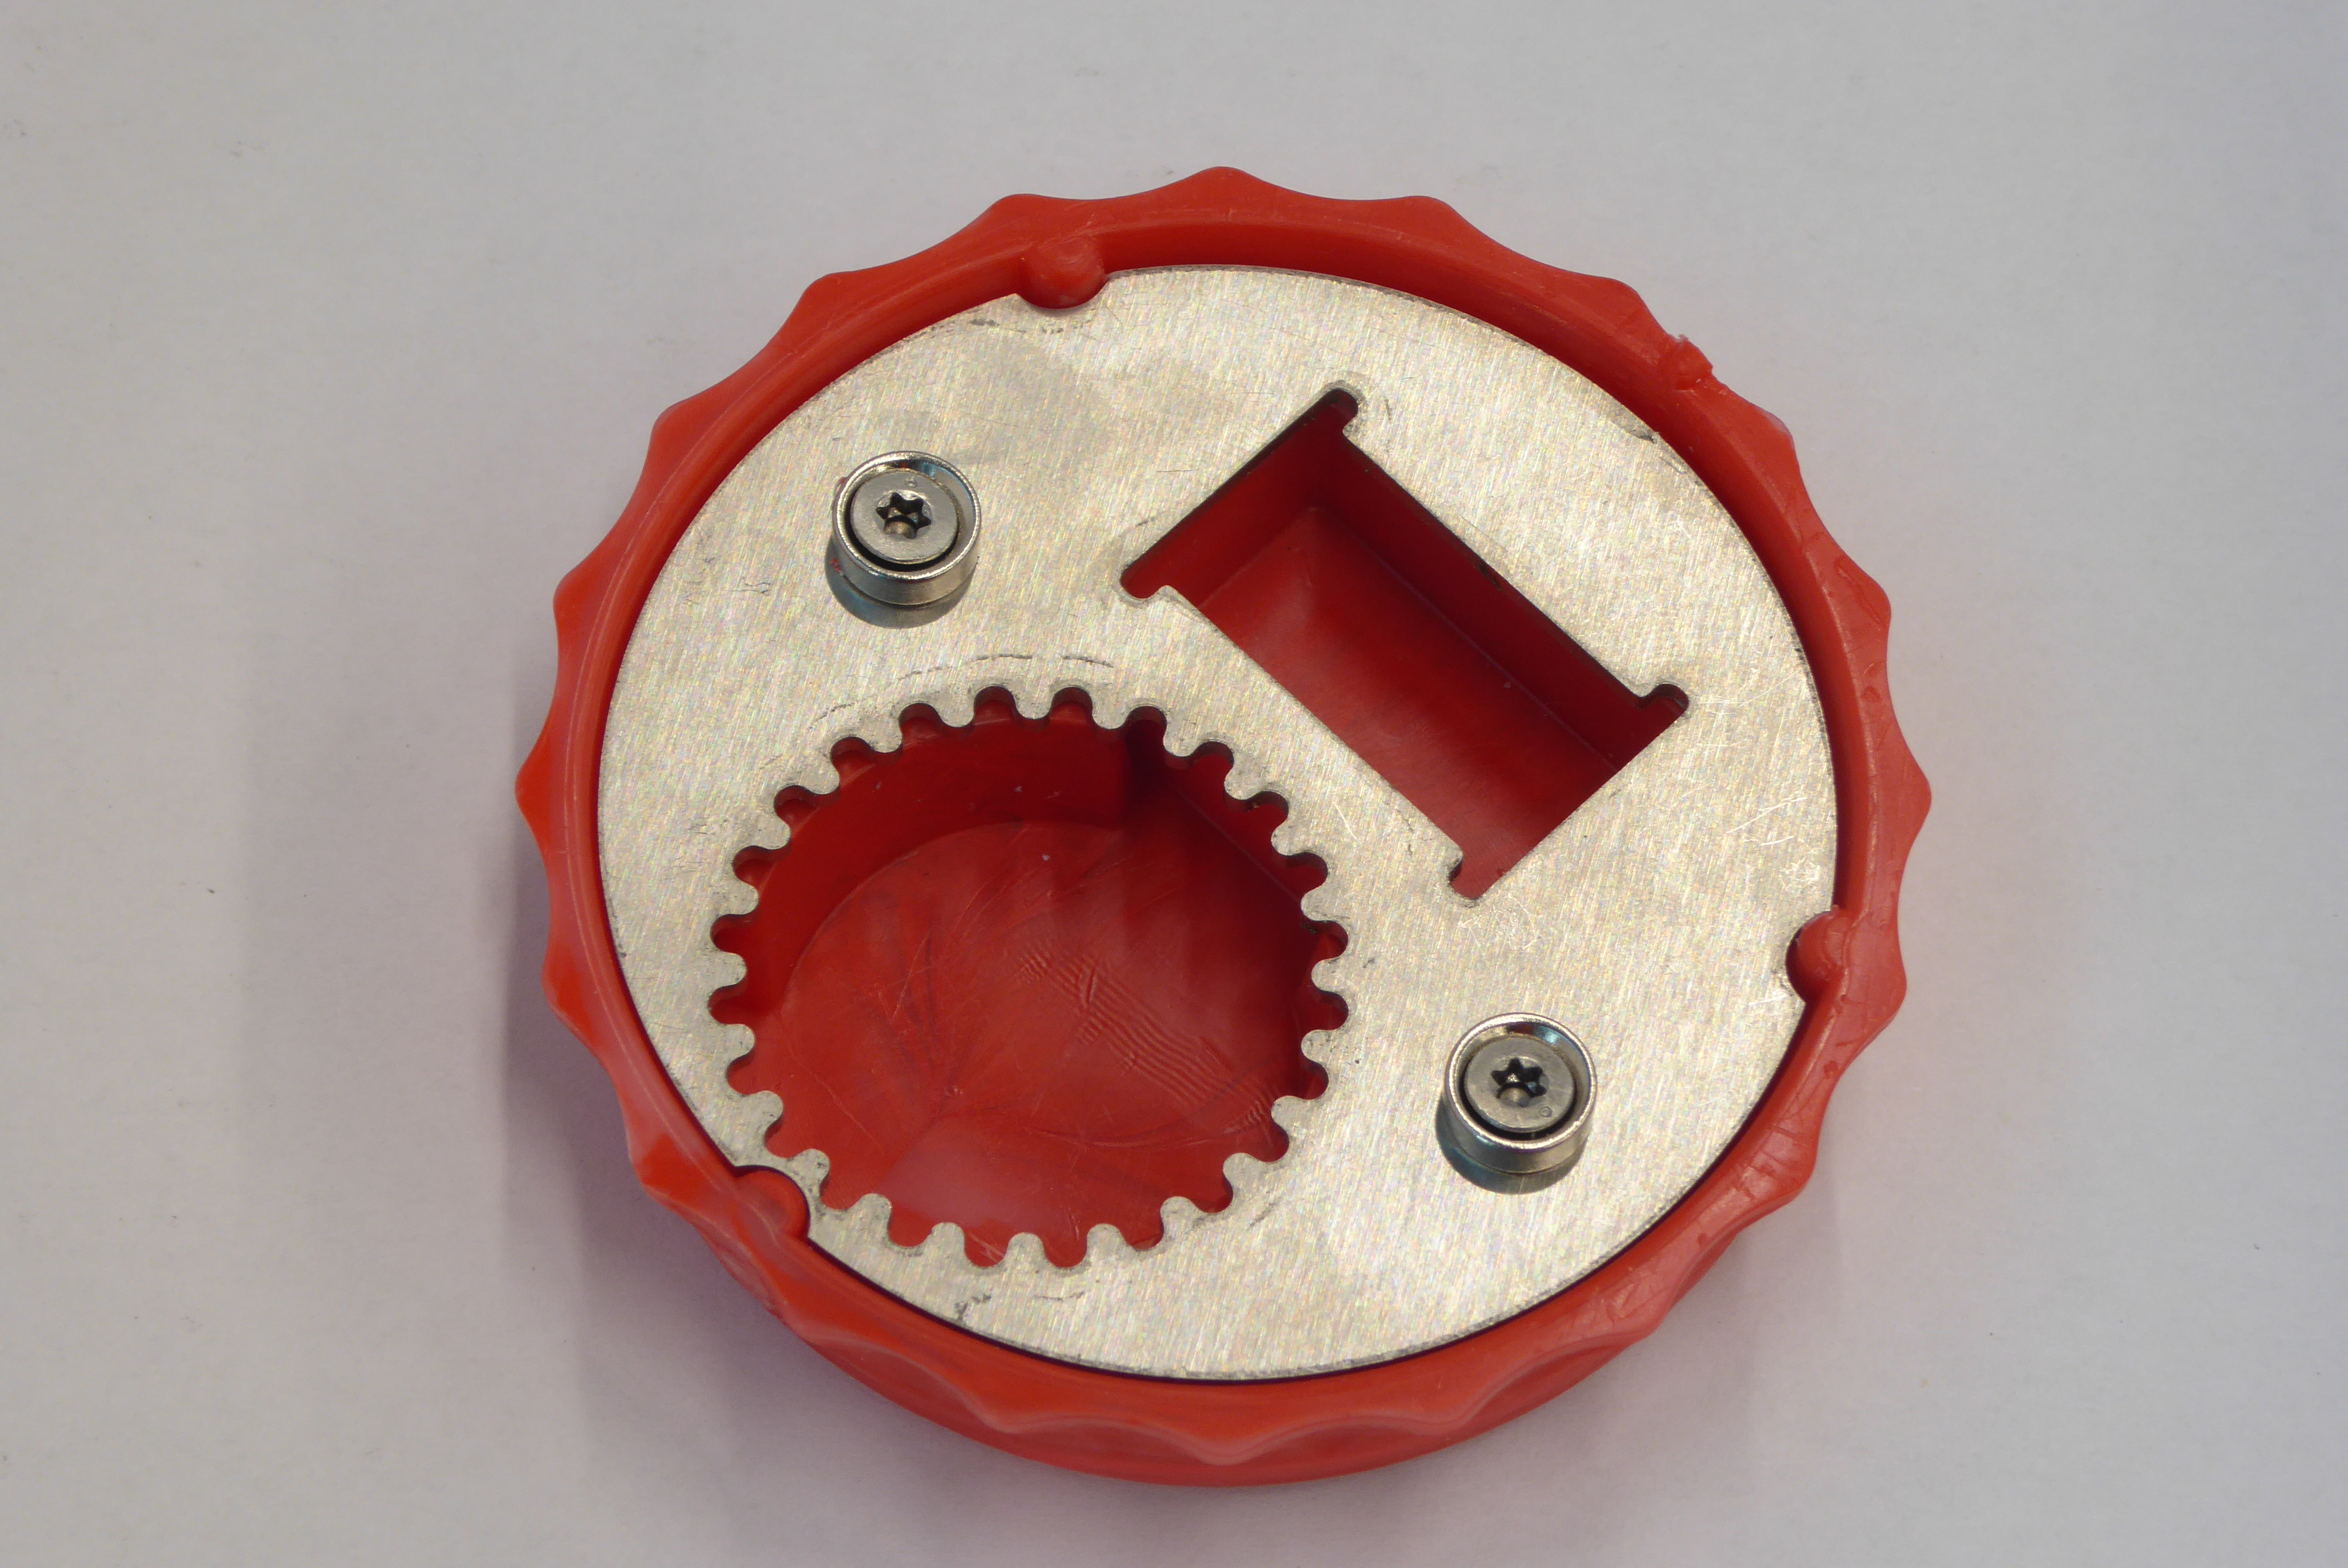
Label: Bottle Opener